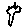
Label: tree